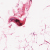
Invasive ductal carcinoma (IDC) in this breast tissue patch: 0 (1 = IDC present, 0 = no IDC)